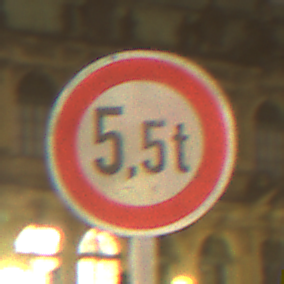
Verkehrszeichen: TatsaechlicheMasse
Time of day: Night
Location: Outdoor (Urban)
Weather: Overcast
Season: NotSpecified
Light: Artificial